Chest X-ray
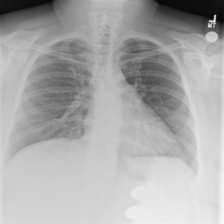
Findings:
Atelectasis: negative
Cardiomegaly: negative
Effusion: negative
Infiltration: negative
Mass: negative
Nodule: negative
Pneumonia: negative
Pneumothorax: negative
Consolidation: negative
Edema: negative
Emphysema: negative
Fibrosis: negative
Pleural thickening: negative
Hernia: negative